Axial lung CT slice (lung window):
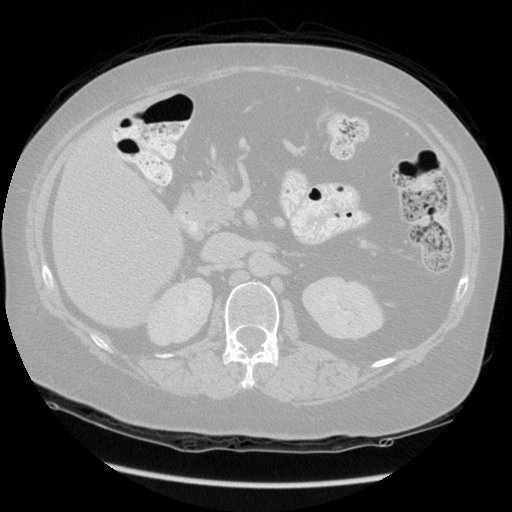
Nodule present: no